Question: Trying to update my gems and keep running into the error 'Failed to load .gemrc' with no explanation. Any help?

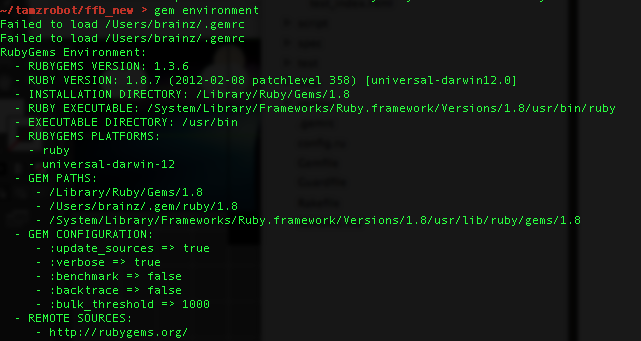
Answer: Try verify the spaces in the file.
Must be:
'''
gemhome: /home/user/.gems
gempath:
- $HOME/.gems
'''